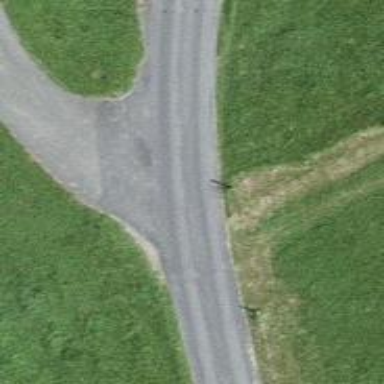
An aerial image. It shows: Unclassified asphalt road with grade1 tracktype.